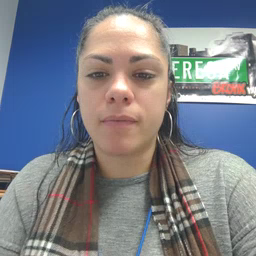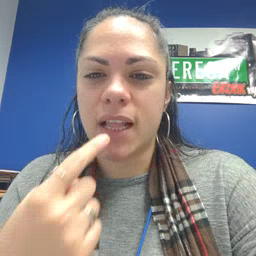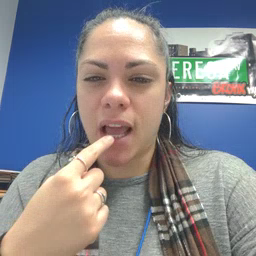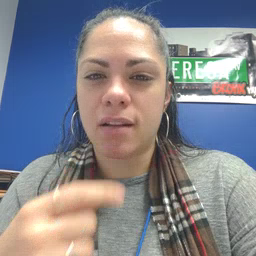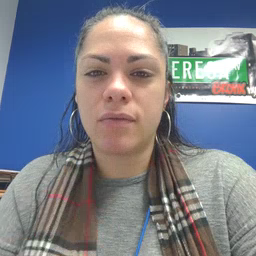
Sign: tongue